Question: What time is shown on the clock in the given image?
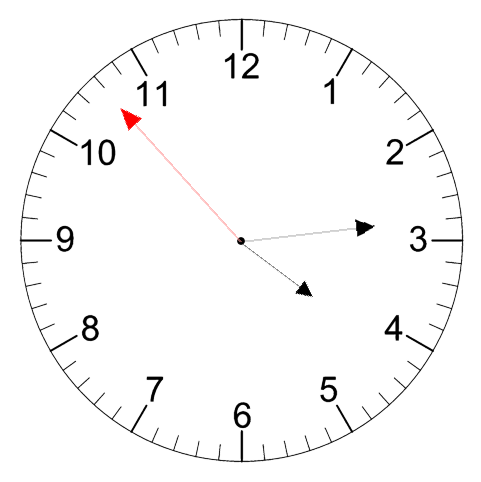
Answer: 04:13:53